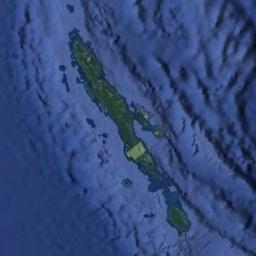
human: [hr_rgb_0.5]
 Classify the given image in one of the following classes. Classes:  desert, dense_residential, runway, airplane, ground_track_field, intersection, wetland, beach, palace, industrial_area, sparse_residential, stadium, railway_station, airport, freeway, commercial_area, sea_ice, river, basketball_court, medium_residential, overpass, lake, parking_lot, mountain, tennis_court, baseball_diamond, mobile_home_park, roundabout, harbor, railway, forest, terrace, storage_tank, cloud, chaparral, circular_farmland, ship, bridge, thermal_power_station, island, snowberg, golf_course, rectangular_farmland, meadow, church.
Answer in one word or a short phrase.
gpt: island